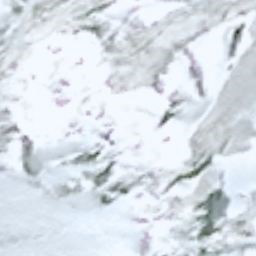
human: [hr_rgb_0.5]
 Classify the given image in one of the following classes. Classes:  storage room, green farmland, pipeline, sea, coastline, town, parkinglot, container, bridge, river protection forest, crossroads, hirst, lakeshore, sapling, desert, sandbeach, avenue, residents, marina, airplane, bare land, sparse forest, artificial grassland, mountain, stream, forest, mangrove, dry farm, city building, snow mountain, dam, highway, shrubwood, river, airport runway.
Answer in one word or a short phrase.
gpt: snow mountain